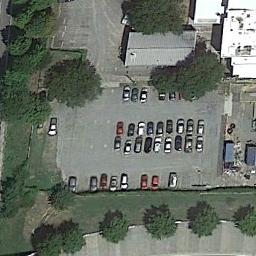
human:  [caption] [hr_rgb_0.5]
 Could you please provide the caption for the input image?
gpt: Seven rows of cars were parked in the parking lot .

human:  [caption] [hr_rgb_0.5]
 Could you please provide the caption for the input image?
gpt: The parking lot has some neatly arranged cars is surrounded by some trees and some buildings are next to the parking lot .

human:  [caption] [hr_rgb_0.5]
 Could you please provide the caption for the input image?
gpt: The parking lot is next to the grass and some trees .

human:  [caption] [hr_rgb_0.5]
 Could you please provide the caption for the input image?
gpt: Many cars of different styles and colors are on the parking lot .

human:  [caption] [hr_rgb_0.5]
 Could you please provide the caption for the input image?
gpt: There are some green trees around the parking lot .